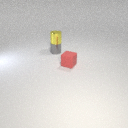
small red rubber cube to the right of small gray metal cylinder